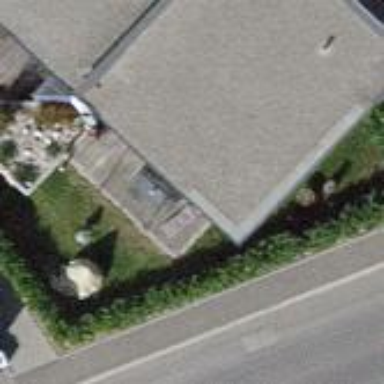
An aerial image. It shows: Semidetached house with flat roof.